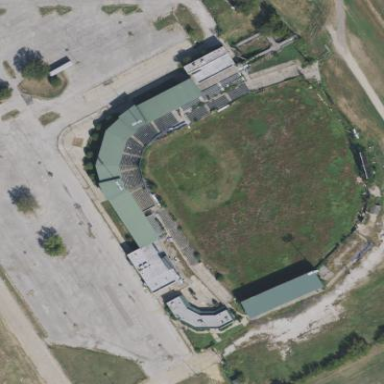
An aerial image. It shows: Stadium used for baseball.